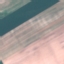
Land use / land cover class: AnnualCrop